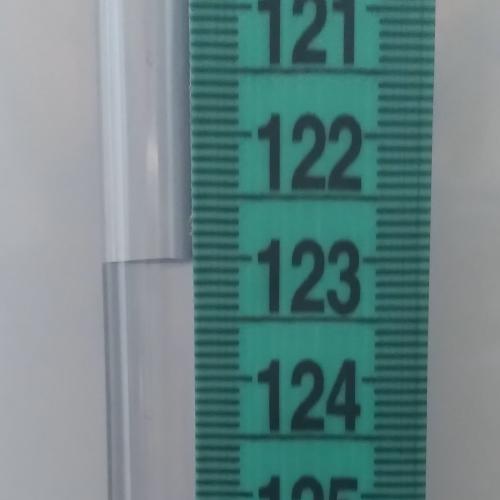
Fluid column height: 123.0 cm